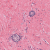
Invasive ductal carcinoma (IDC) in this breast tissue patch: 0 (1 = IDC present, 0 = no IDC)